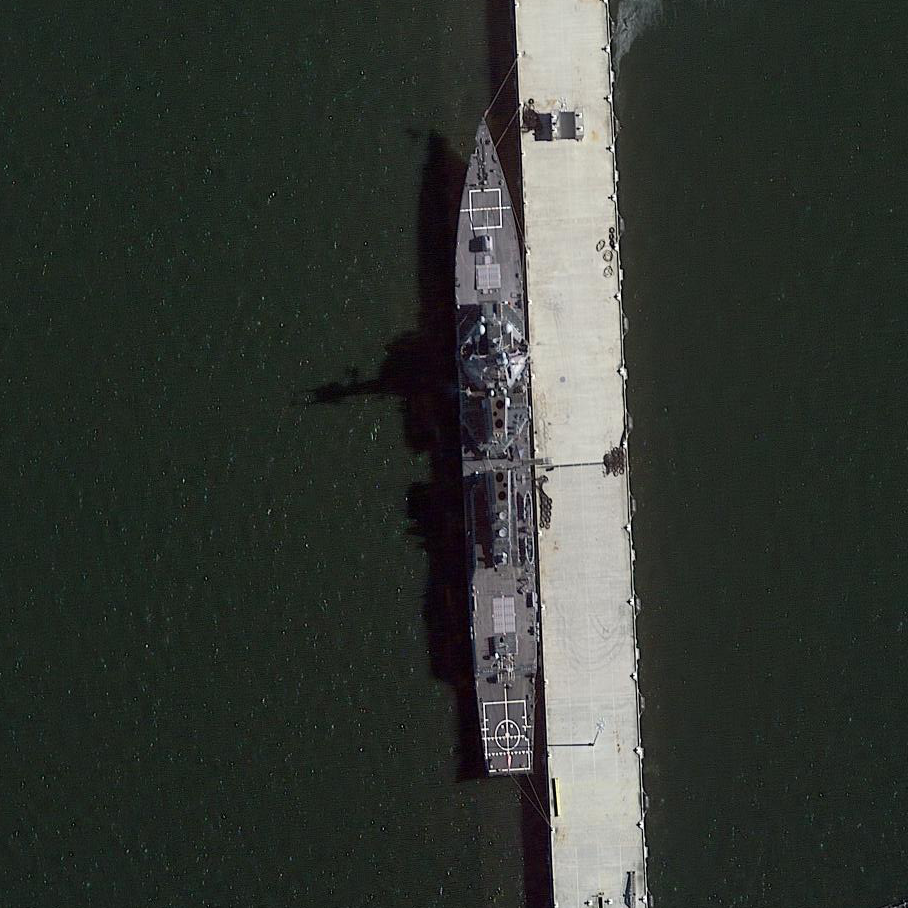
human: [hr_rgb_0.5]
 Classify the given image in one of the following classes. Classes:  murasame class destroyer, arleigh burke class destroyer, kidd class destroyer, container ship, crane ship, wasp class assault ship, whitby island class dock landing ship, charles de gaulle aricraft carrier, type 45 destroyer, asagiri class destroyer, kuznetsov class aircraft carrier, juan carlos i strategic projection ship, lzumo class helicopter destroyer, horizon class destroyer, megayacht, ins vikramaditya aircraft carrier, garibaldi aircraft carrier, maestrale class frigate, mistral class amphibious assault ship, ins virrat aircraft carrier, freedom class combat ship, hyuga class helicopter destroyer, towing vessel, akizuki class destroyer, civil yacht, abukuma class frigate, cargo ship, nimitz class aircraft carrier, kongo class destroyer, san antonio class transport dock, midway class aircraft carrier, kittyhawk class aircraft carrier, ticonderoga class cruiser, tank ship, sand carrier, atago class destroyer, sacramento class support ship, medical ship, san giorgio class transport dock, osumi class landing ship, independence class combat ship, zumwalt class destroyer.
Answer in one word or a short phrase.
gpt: Arleigh Burke class destroyer